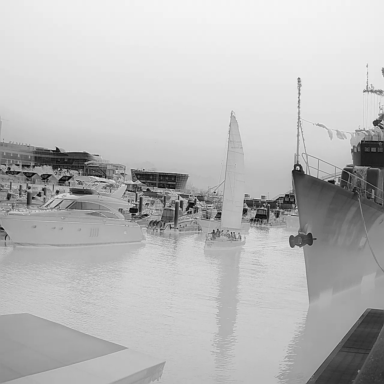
There is a sailboat in the infrared image.